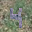
Label: 4